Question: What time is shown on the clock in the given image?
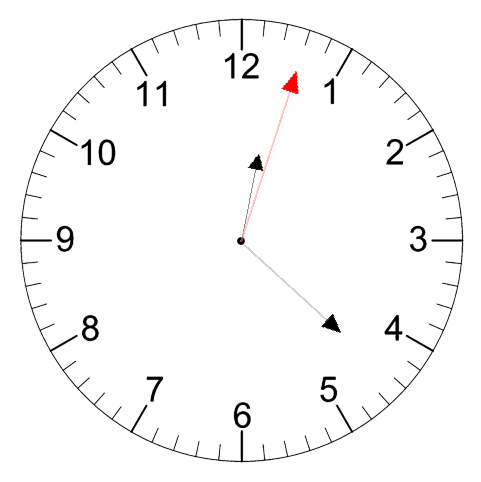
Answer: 12:22:03